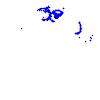
Particle: electron